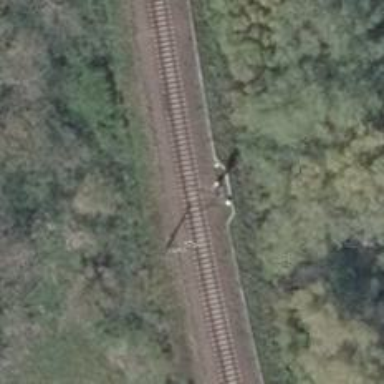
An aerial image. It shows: Railway signal.